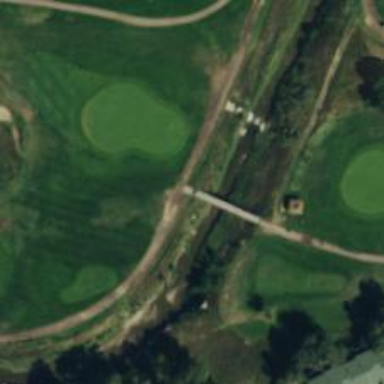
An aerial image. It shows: Path designated for golf carts.